Field crop: maize
Growth stage: 1
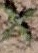
Species: atriplex